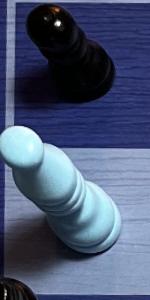
Label: Bishop_White